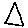
Label: triangle